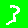
Digit: 3